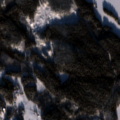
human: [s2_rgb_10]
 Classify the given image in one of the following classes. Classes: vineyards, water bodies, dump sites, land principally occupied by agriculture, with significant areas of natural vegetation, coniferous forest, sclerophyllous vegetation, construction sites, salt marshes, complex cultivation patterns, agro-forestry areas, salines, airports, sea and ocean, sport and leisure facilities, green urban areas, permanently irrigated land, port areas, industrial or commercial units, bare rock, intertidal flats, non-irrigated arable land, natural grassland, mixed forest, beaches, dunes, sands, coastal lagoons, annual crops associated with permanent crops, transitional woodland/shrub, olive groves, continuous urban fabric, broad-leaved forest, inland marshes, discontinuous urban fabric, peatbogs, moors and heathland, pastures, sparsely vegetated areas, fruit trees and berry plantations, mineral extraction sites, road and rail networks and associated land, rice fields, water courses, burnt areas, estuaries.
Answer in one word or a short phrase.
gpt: coniferous forest, mixed forest, water bodies